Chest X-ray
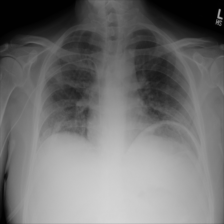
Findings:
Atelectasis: negative
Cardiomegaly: negative
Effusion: negative
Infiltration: positive
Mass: negative
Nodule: positive
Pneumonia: negative
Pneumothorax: negative
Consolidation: negative
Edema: negative
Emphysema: negative
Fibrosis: negative
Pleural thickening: negative
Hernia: negative